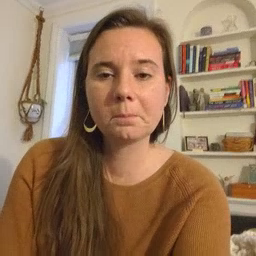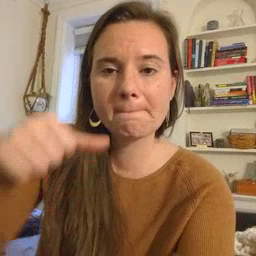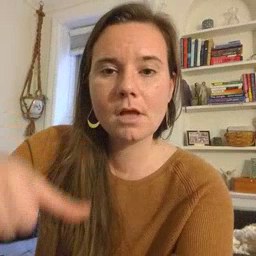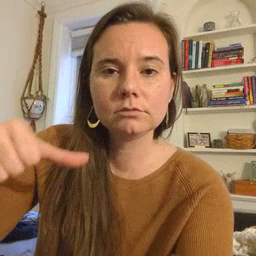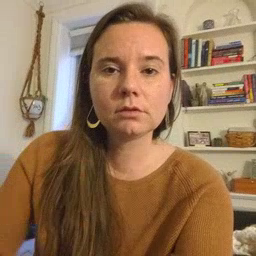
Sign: puzzle